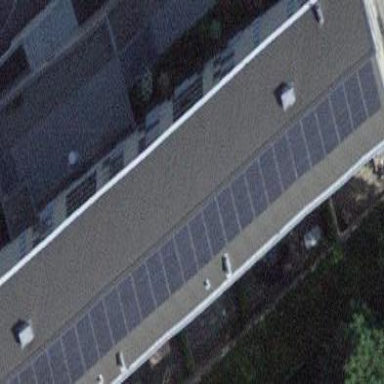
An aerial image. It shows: Solar power generator.